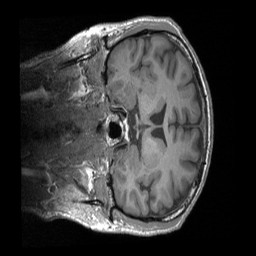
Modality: T1w
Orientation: coronal
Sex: male
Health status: ill
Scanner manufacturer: siemens
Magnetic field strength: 3 T
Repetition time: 1.66 s
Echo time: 0.00254 s